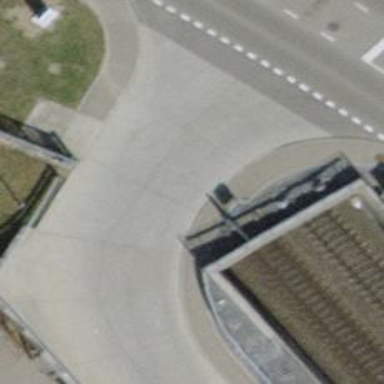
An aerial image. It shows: Unmarked crossing on footway.